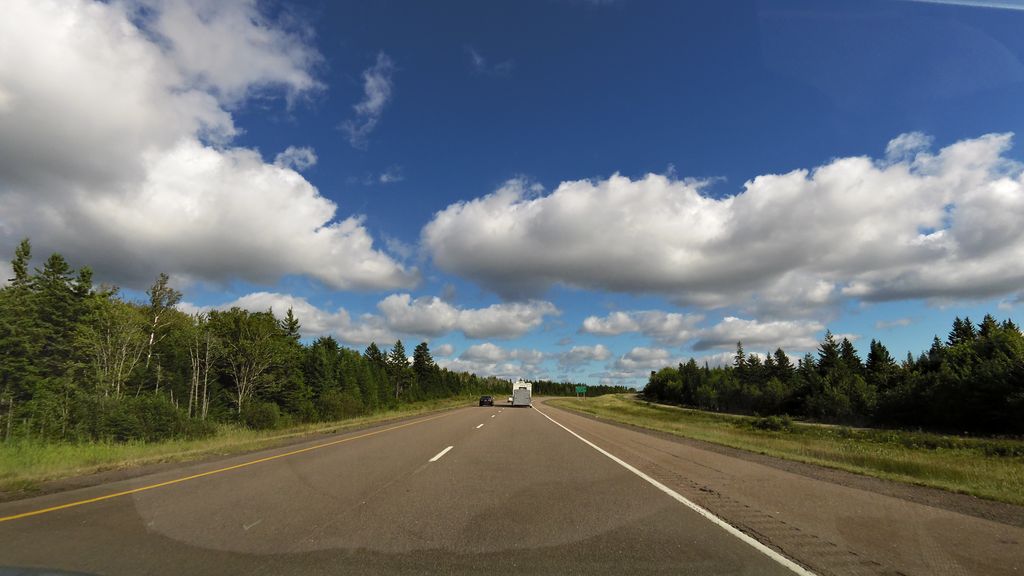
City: charlottetown